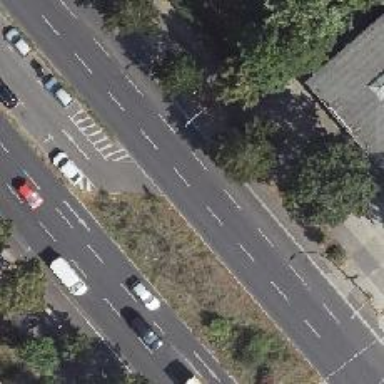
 where the cycleway on the right is compacted asphalt track."